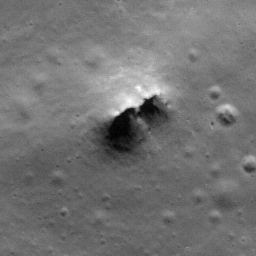
Pit: Copernicus 19b
Host crater: Copernicus
Host type: impact_melt
Lunar coordinates: latitude 10.133, longitude 339.605